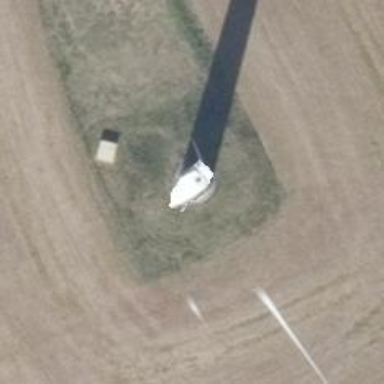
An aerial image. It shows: Wind generator powered by horizontal-axis wind turbine.